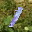
Label: 1